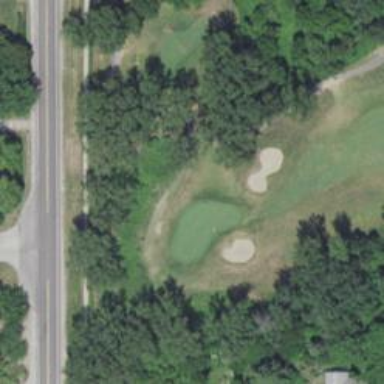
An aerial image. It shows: Golf hole.